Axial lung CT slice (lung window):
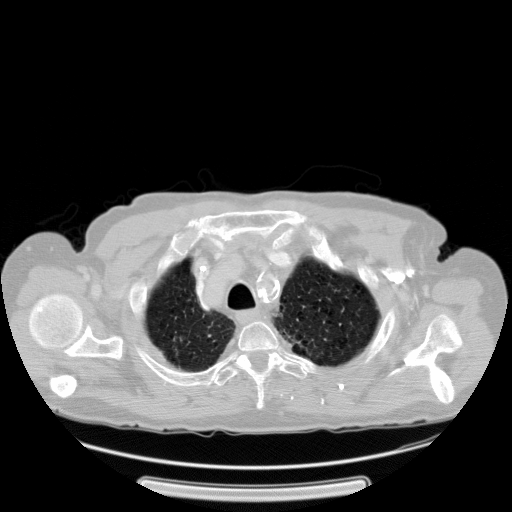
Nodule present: no